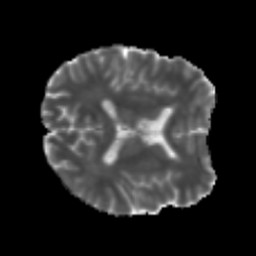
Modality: MD
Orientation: axial
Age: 48
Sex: male
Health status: healthy
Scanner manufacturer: siemens
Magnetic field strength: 3 T
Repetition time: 3.6 s
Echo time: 0.0964 s